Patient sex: F
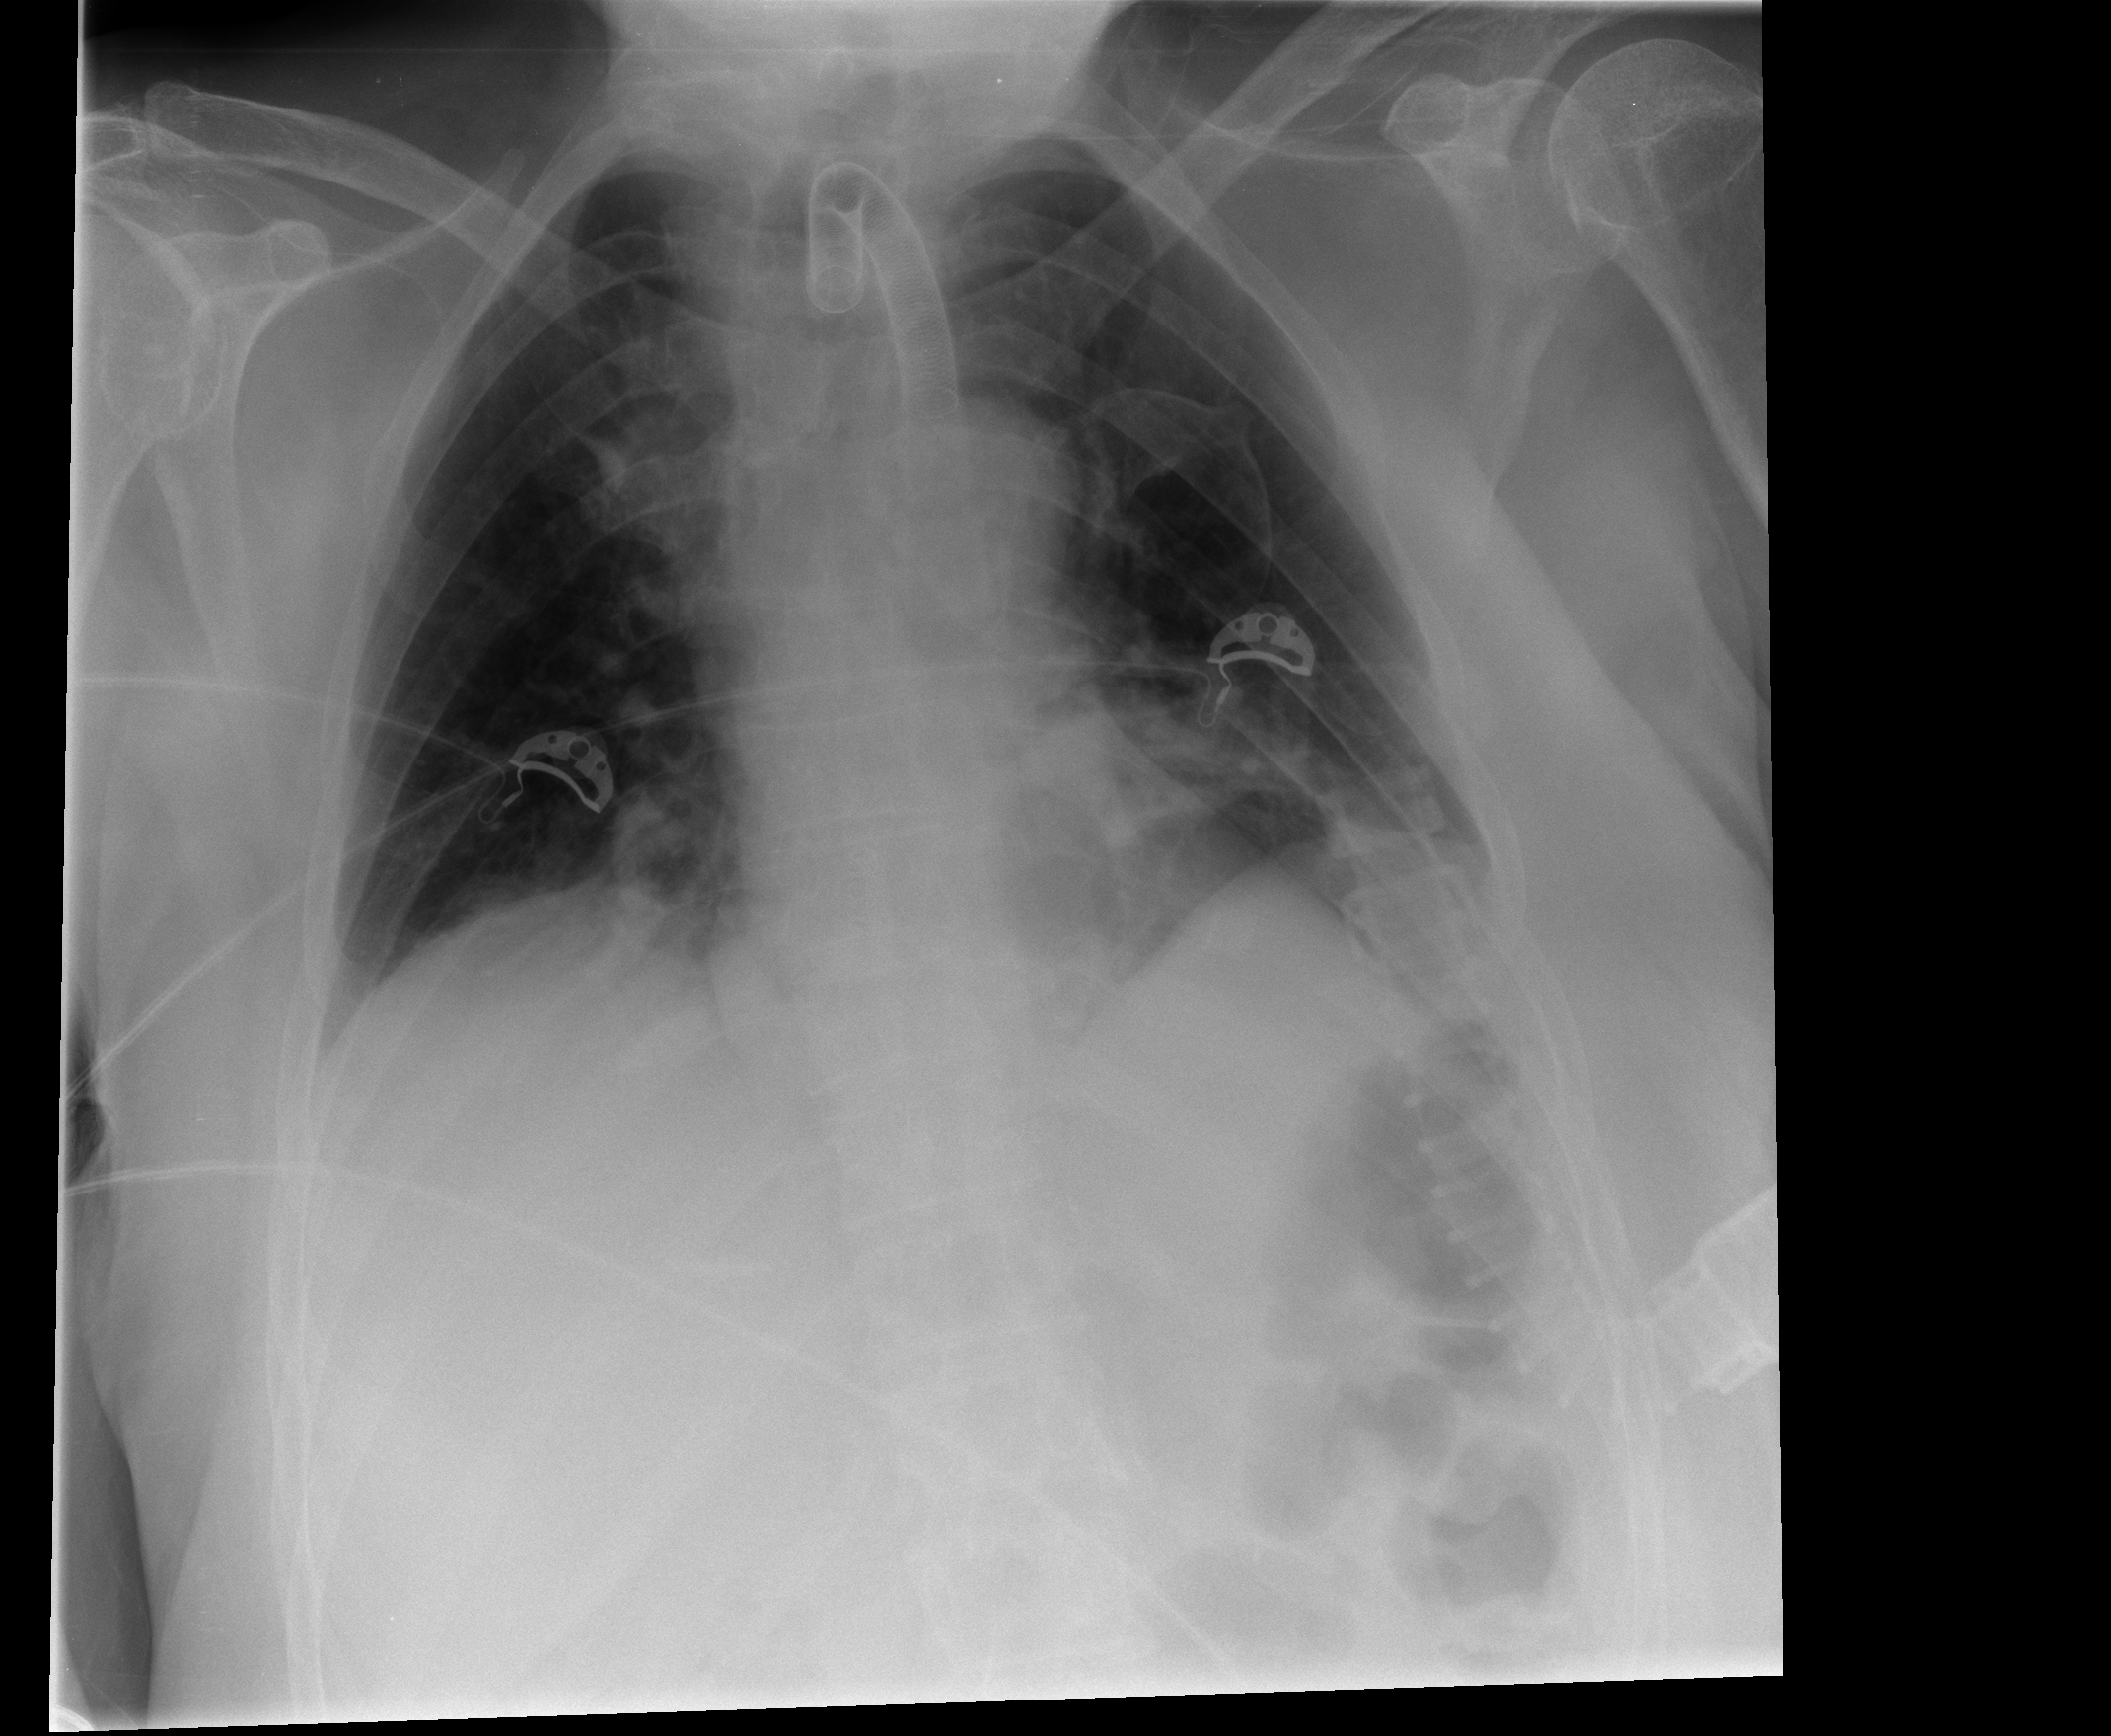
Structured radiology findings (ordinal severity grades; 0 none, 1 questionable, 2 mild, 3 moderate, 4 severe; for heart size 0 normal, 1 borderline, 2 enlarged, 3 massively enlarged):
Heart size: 0
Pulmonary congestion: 0
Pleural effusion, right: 0
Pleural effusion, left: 2
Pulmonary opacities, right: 0
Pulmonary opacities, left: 0
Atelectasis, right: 0
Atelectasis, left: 2